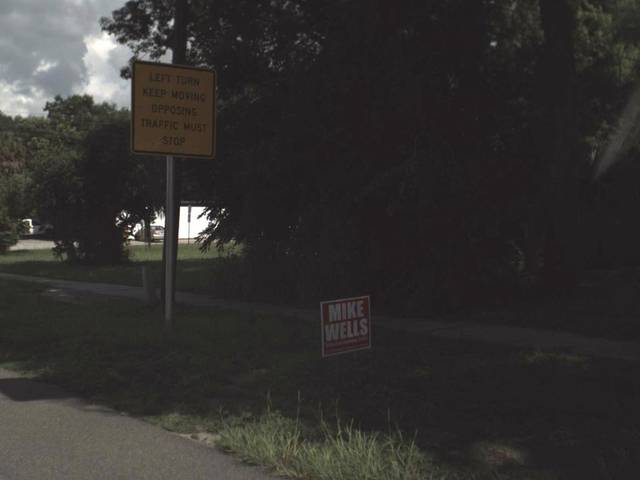
Region: United States
Coordinates: 28.336, -82.27